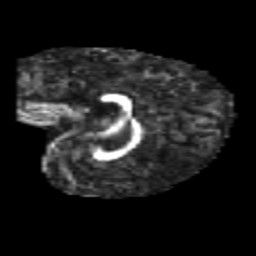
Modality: FA
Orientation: sagittal
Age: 6
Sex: male
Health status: healthy